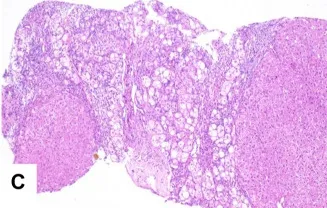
(D) Lymphocytes "penetrate" (HE, original magnification x 200).
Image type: pathology (h&e)